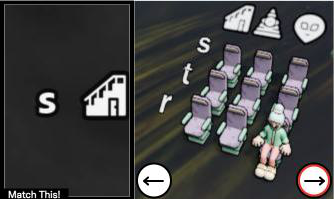
Task: seats
Answer: no